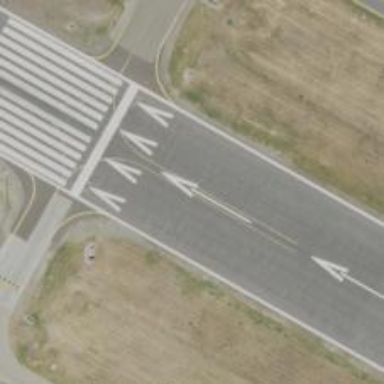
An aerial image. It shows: Image of taxiway at airport.